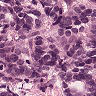
Metastatic tissue present: yes